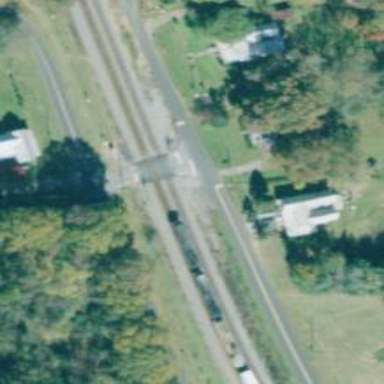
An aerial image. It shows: Level crossing with lights at railway intersection.